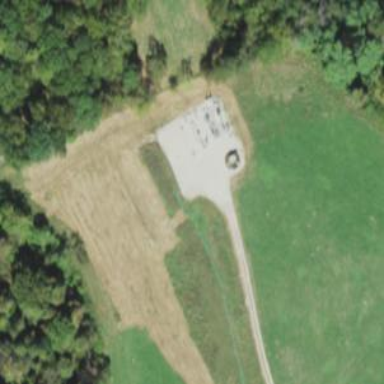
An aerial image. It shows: Storage tank with man-made structure.